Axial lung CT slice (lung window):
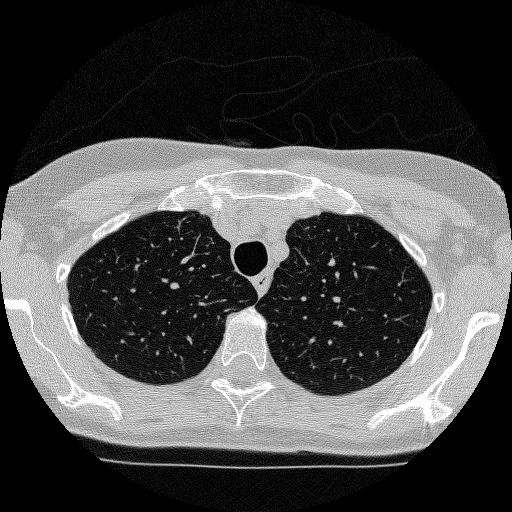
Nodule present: no